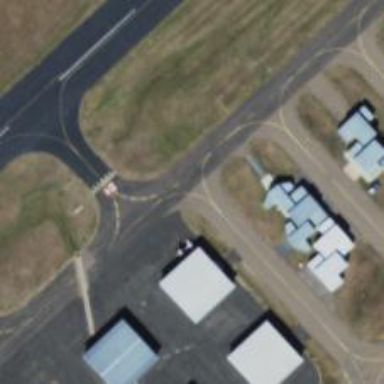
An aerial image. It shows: Image of taxiway at airport.